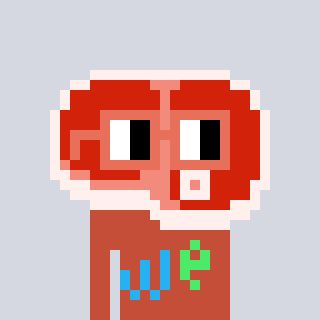
a pixel art character with square orange glasses, a steak-shaped head and a rust-colored body on a cool background